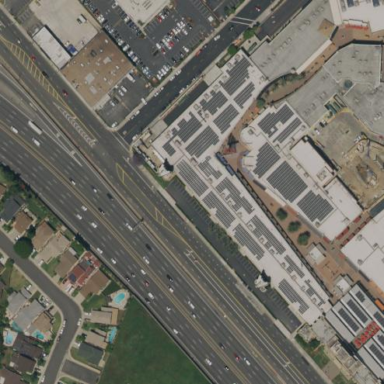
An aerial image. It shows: Mall building housing various shops.